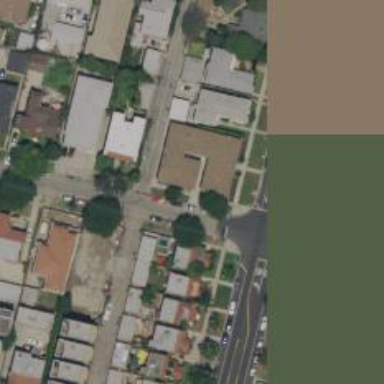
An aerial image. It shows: Alley classified as service road.